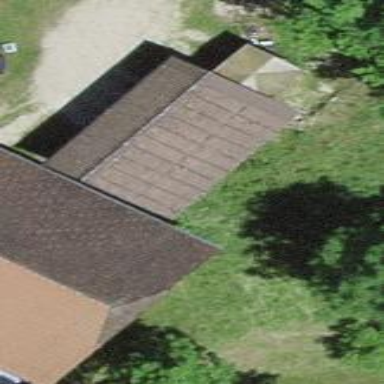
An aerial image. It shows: Shed building.